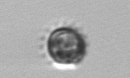
Label: Dinophyceae